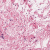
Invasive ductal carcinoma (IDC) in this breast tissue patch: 0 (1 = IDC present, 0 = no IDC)